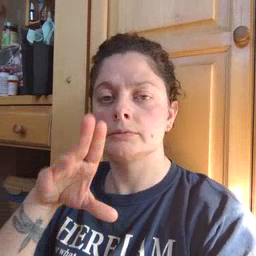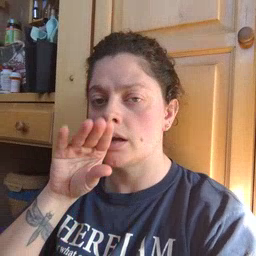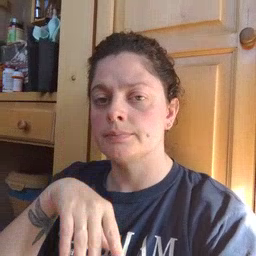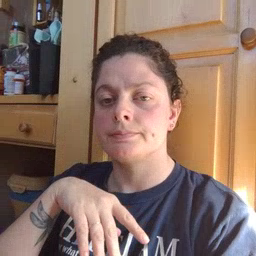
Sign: duck